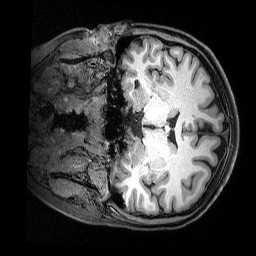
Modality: T1w
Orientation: coronal
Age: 24
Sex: female
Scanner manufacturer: siemens
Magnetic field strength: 3 T
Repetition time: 2.5 s
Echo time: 0.00369 s